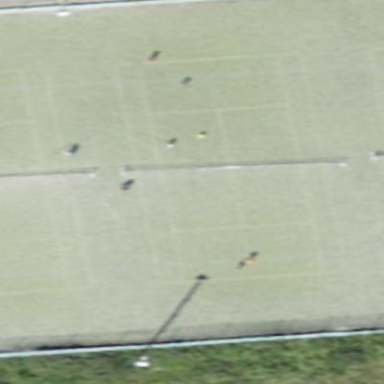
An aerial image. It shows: Tennis court in leisure pitch.